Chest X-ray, PA view. Patient: 41 years old, sex F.
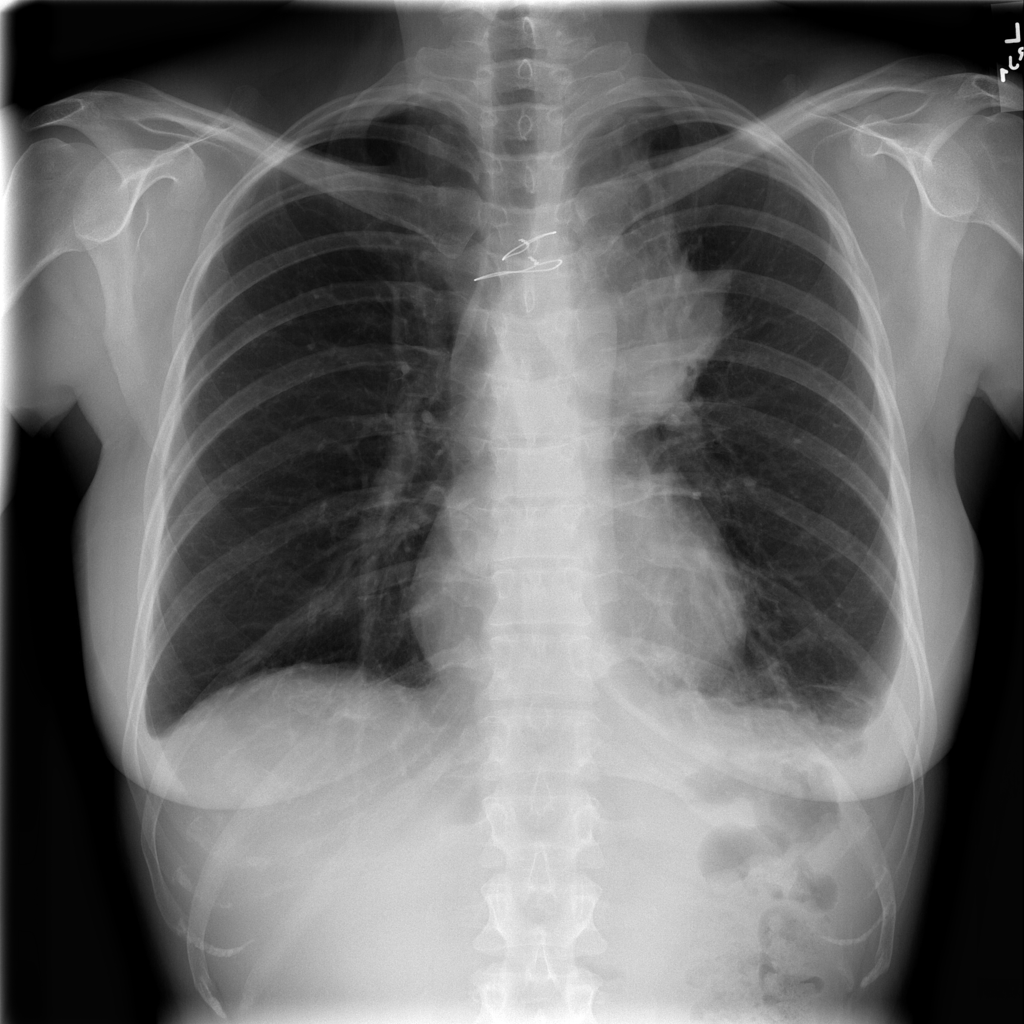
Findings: Effusion, Mass